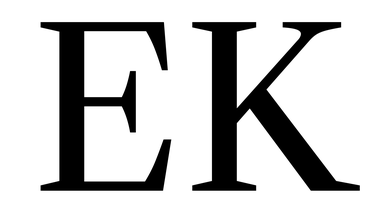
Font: LibreCaslonText_Regular